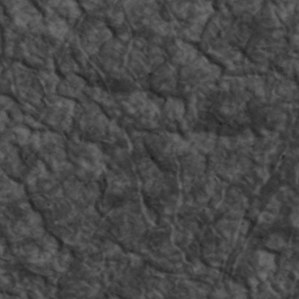
Label: non_frost